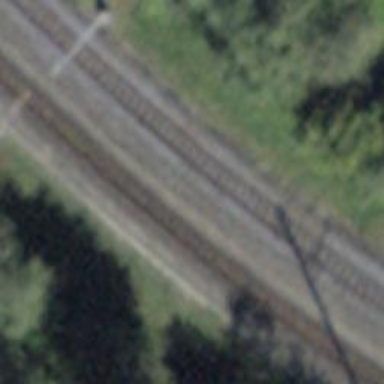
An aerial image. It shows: Narrow-gauge railway with 1 track. The tracks are electrified with contact line.